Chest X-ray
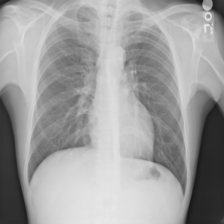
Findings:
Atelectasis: negative
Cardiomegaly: negative
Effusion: negative
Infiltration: negative
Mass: negative
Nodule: negative
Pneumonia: negative
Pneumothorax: negative
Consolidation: negative
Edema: negative
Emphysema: negative
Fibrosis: negative
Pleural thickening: negative
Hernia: negative